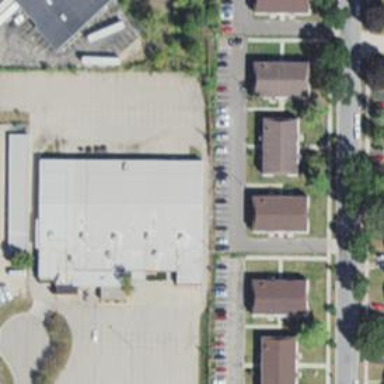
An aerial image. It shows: Building that houses bowling alley.